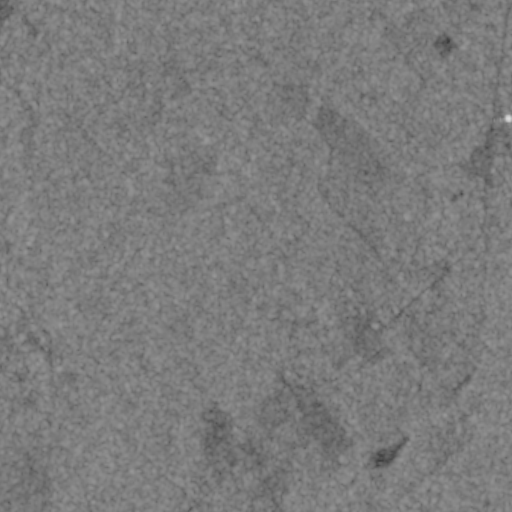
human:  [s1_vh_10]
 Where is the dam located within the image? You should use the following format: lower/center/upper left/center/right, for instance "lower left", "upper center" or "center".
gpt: The dam is located in the upper left of the image.
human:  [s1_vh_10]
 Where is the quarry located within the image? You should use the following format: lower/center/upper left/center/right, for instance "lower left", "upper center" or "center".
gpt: The quarry is located in the left of the image.
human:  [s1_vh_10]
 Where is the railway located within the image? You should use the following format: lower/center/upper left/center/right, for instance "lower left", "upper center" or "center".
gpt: The railway is located in the right of the image.
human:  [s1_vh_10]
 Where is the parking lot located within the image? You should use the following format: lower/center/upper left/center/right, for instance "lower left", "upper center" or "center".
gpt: There is no parking lot in the image.

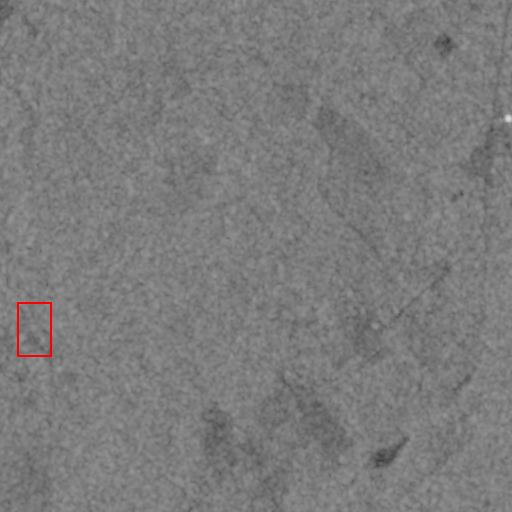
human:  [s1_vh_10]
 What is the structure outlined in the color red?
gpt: The structure outlined in red is a quarry.
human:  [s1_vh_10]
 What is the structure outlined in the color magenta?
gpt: There is no magenta outline.